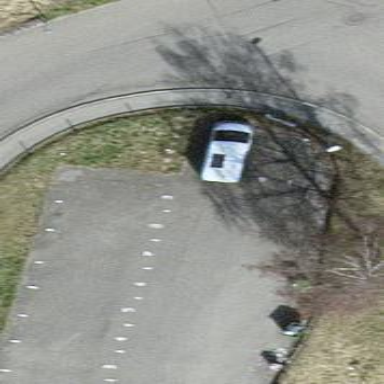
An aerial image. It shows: Parking area with surface.